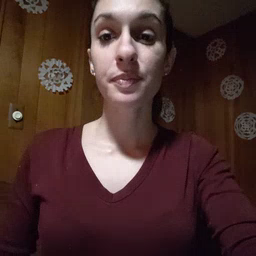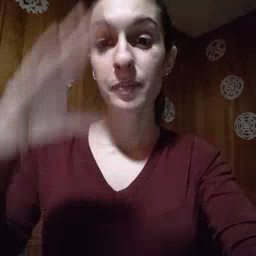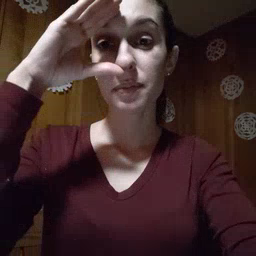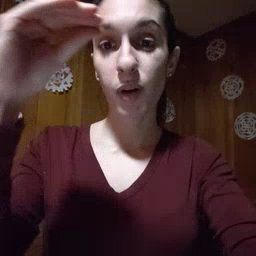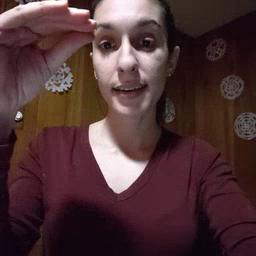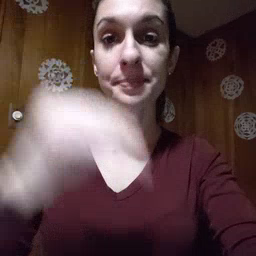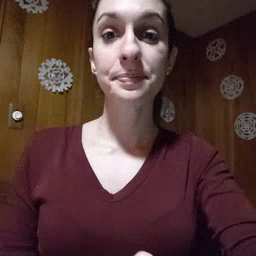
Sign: boy